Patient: sex M, age 57
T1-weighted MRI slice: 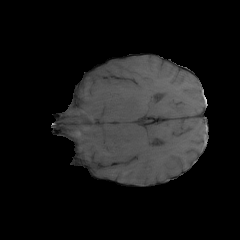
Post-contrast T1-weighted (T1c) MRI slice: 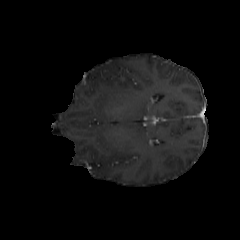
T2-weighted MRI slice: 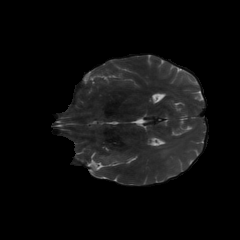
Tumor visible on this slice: yes
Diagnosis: Glioblastoma, IDH-wildtype
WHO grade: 4